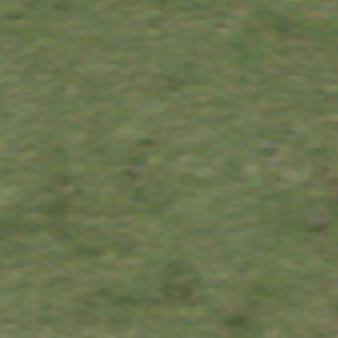
Label: other